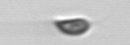
Label: Cryptophyta